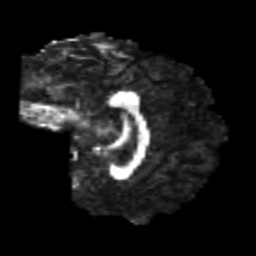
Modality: FA
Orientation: sagittal
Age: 24
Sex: male
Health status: healthy
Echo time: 0.074 s